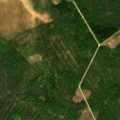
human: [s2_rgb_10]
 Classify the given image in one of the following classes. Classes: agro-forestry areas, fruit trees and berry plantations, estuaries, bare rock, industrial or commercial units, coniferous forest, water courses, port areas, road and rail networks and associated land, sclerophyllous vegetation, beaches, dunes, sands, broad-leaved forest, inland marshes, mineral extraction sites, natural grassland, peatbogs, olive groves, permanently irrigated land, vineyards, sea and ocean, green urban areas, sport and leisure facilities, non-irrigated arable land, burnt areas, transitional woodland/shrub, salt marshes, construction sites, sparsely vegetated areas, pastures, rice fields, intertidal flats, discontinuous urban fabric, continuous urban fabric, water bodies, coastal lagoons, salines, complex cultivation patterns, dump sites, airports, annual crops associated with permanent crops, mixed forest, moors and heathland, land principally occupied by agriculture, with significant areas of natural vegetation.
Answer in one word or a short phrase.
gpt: coniferous forest, mixed forest, transitional woodland/shrub, peatbogs